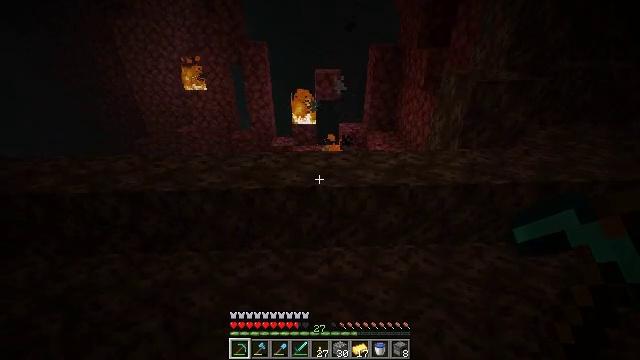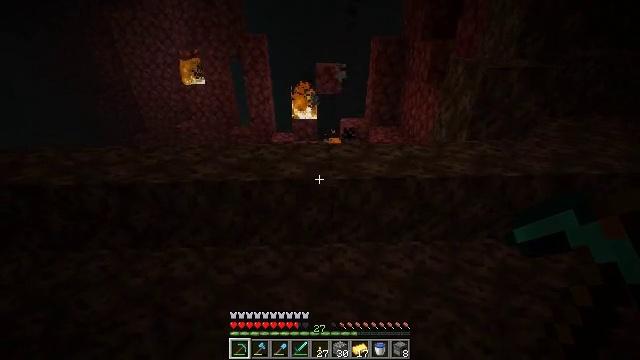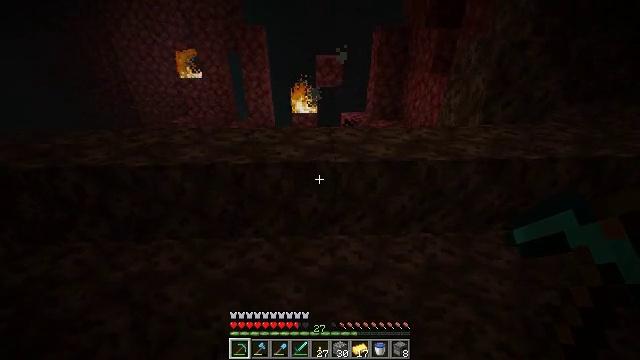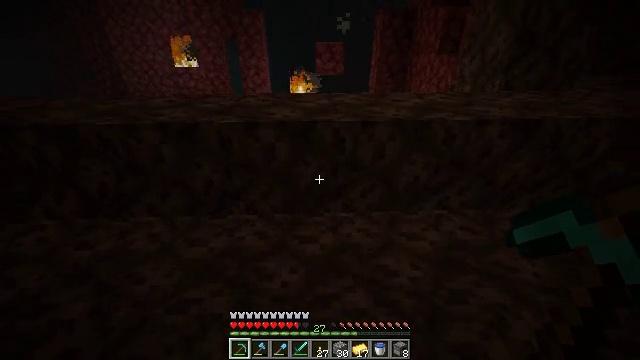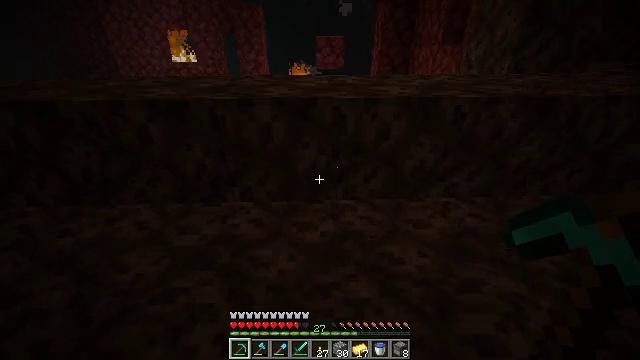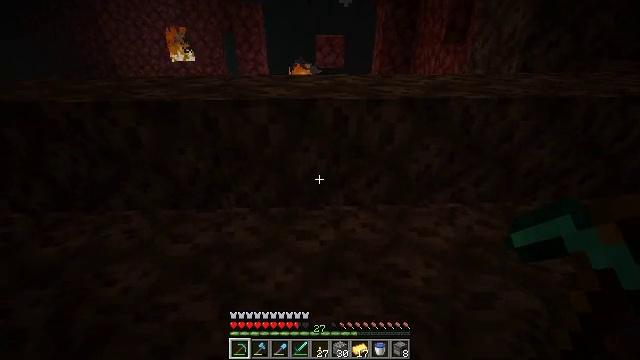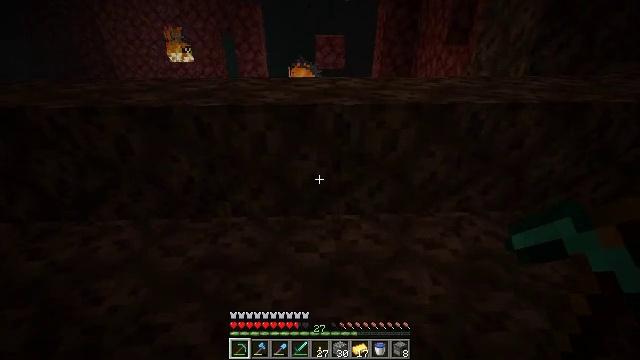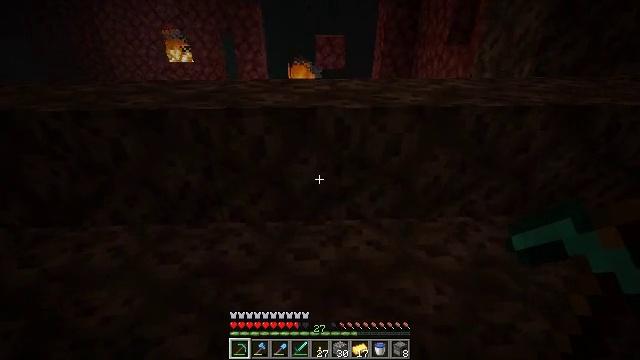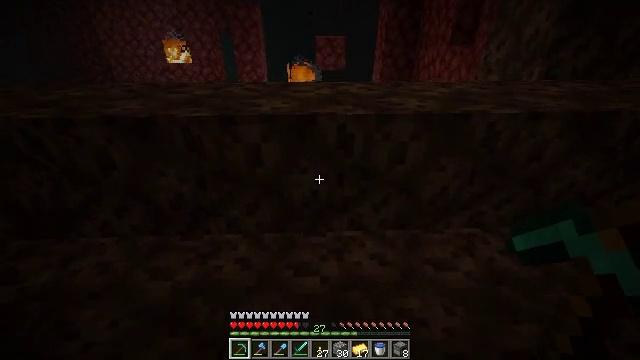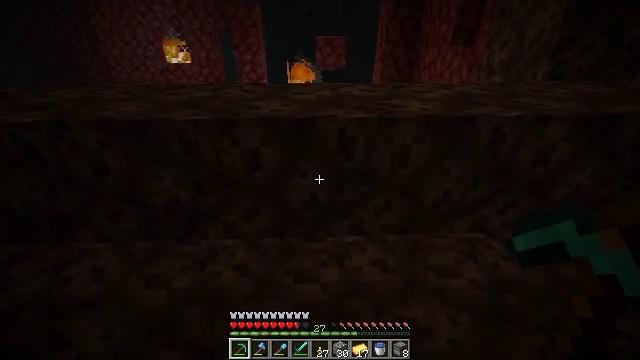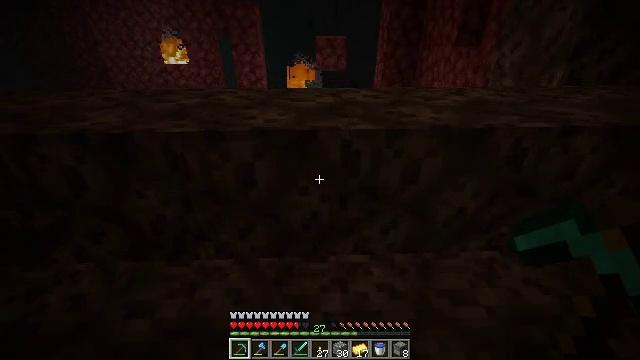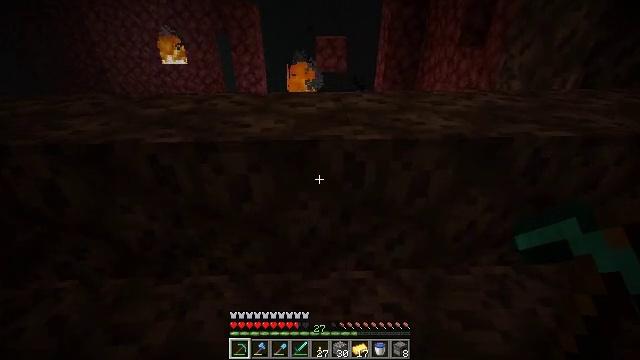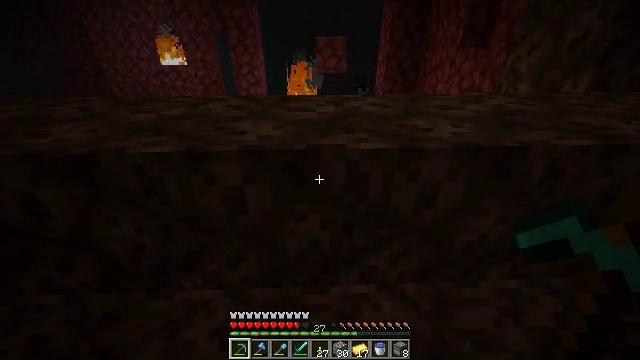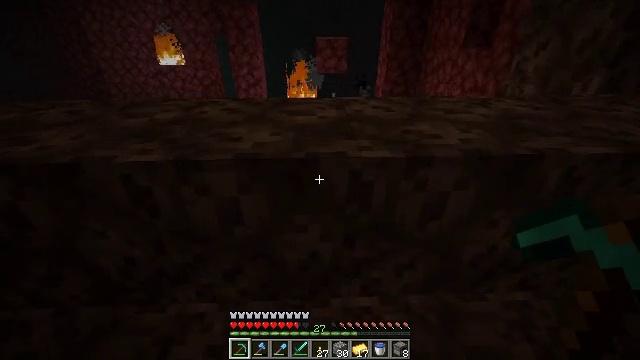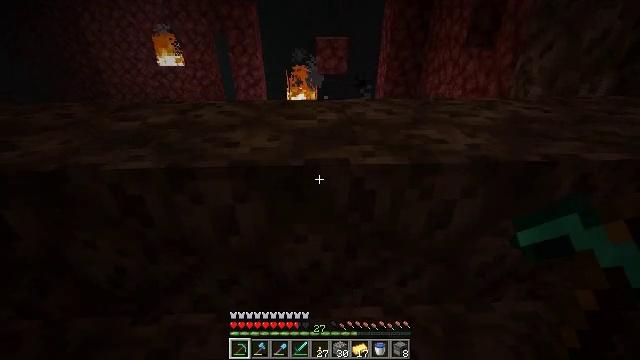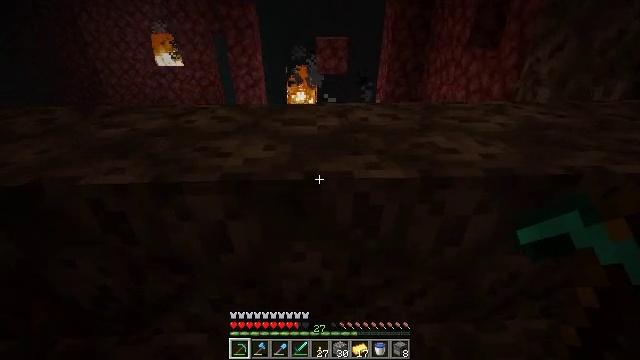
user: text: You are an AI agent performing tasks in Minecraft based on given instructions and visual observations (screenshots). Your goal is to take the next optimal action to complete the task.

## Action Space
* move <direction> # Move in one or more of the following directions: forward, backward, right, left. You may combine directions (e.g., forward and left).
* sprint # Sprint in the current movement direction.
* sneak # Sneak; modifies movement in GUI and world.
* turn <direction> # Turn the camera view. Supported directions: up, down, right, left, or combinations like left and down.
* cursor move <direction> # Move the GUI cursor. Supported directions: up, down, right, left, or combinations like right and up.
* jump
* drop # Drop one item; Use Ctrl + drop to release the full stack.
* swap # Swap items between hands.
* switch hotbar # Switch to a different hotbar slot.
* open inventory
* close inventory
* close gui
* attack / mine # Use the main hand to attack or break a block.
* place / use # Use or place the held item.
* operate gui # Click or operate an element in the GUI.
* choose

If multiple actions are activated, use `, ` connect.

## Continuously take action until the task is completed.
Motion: motion action
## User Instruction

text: Gather crimson roots by holding left button.
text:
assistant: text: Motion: move forward
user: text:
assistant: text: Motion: move forward
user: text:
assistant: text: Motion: move forward
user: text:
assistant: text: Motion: move forward
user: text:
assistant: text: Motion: move forward
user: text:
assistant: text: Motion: move forward
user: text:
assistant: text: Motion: move forward
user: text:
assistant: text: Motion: move forward
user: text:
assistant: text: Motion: move forward
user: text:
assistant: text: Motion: move forward
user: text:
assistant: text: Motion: move forward
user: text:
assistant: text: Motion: move forward
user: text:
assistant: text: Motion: move forward
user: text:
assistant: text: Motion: move forward
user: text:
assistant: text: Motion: move forward
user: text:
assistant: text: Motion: move forward
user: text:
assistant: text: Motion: move forward, turn left and down
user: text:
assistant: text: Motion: move forward, turn left and down
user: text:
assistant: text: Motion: move forward, turn left and down, jump
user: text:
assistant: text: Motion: move forward, turn left and down, jump
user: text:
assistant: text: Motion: move forward and move right, turn left and down, jump
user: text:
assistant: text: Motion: move forward and move right, turn left and down, jump
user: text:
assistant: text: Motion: move forward and move right, turn left and down, jump
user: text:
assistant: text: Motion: move forward and move right, turn left and down, jump
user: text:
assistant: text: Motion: move forward and move right, turn left and down
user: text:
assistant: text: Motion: move forward and move right
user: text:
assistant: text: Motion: move forward and move right
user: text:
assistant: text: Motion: no_op
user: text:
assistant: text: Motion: no_op
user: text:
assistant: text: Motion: no_op